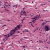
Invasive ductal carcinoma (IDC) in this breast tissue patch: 0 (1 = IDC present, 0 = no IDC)